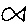
Label: fish